Aerial crown-view tile of a tropical tree (Barro Colorado Island, Panama), acquired 20241112:
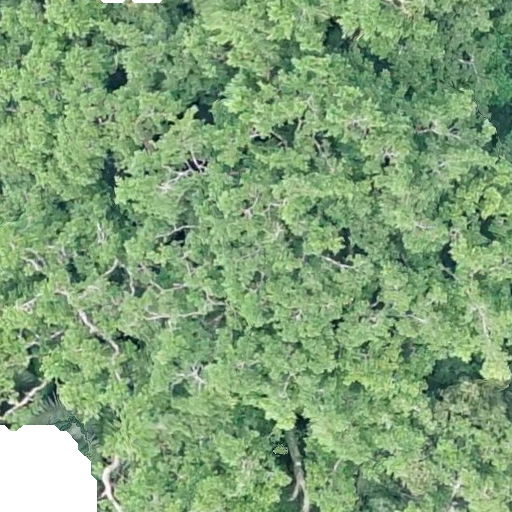
Species: Brosimum alicastrum
GBIF accepted scientific name: Brosimum alicastrum
Crown area: 621.91 m²